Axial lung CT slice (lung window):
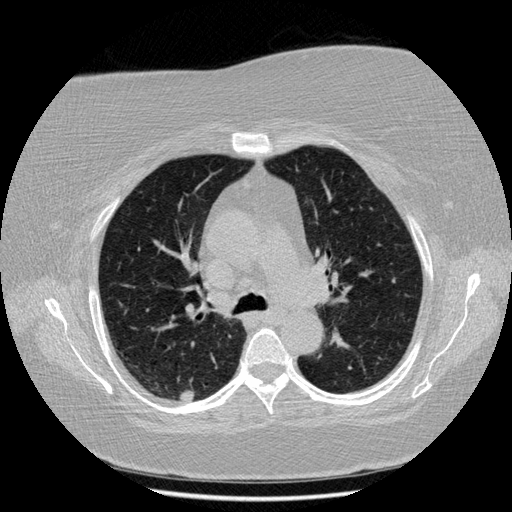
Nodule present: yes
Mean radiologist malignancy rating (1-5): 3.25